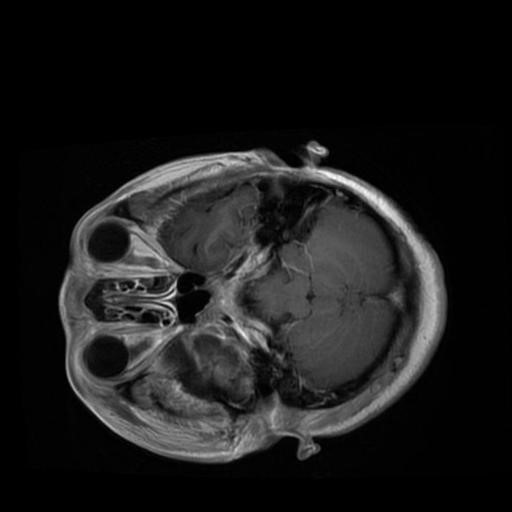
Label: brain_glioma